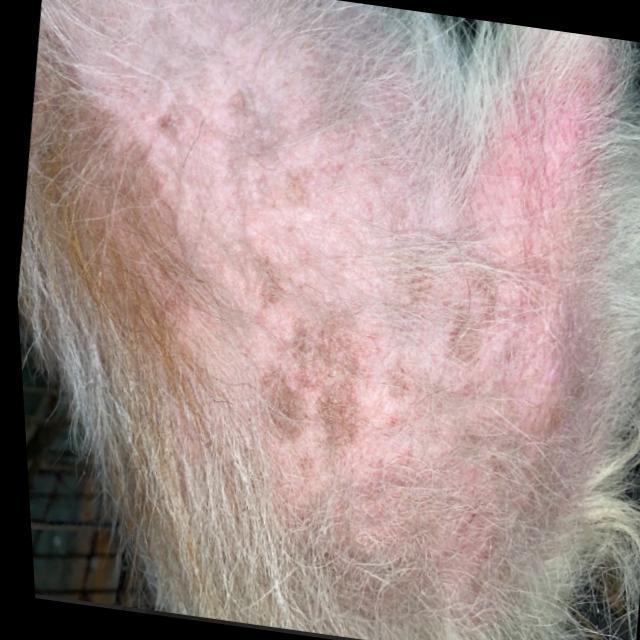
Canine demodicosis (Demodex mange) — caused by Demodex canis mites. Presents with alopecia, follicular papules, pustules, and comedones. Often localized on face and forelimbs.